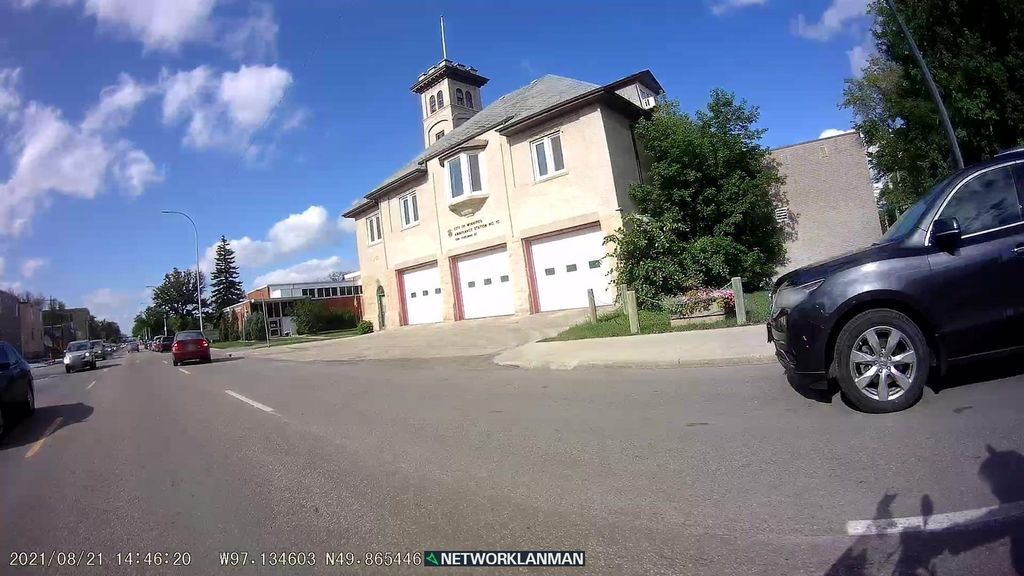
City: winnipeg